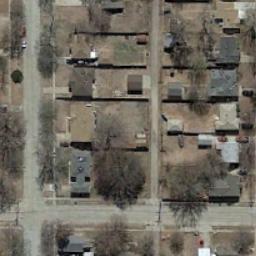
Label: medium_residential